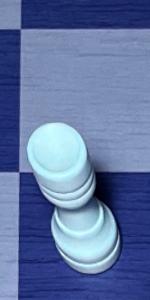
Label: Rook_White